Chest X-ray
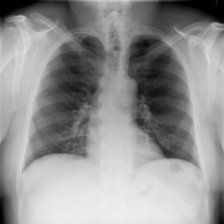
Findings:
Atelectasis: negative
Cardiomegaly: negative
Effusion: negative
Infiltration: negative
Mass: negative
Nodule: negative
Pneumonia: negative
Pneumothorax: negative
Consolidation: negative
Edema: negative
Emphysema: negative
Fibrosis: negative
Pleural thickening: negative
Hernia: negative